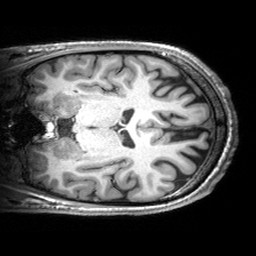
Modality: T1w
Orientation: coronal
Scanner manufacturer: siemens
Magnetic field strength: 3 T
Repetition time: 2.53 s
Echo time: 0.00299 s